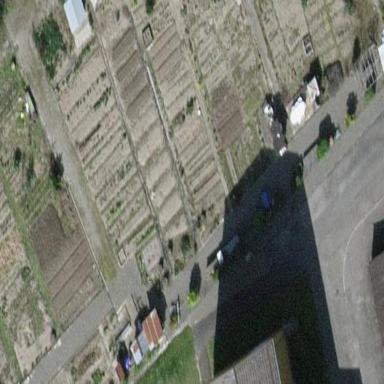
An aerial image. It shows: Vegetable garden in the leisure land area.